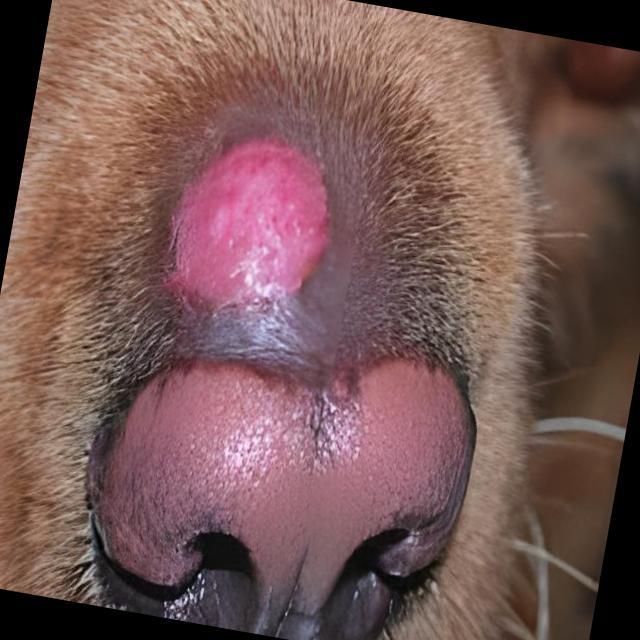
Canine dermatitis — inflammation of the skin presenting with erythema, pruritus, papules, and excoriation. May be allergic, contact, or atopic in origin.